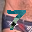
Label: 7